Interaction volume radius: 10 \u00c5
Interaction volume height: 35 \u00c5
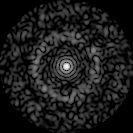
Disorder parameter: 0.859